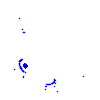
Particle: pion